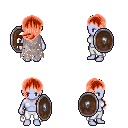
a pixel art fantasy rpg character, female body template, dark elf, purple skin, gray tattered cape, white pants, red left-swept hairstyle, shield, four views (front, back, left, right), 2x2 character sprite sheet, small pixel art, hard edges, no anti-aliasing